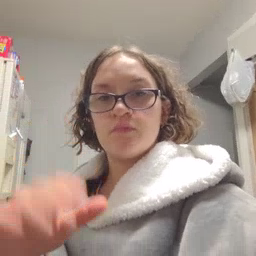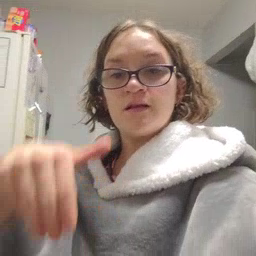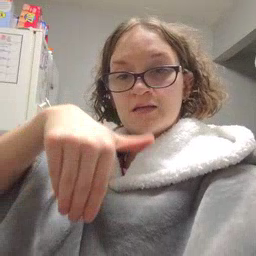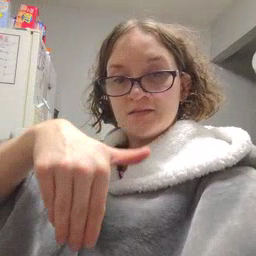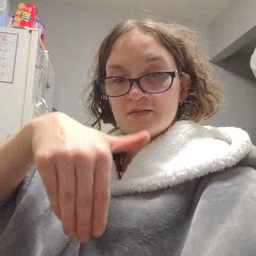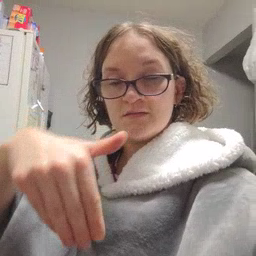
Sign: night